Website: home-depot
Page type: billing-address
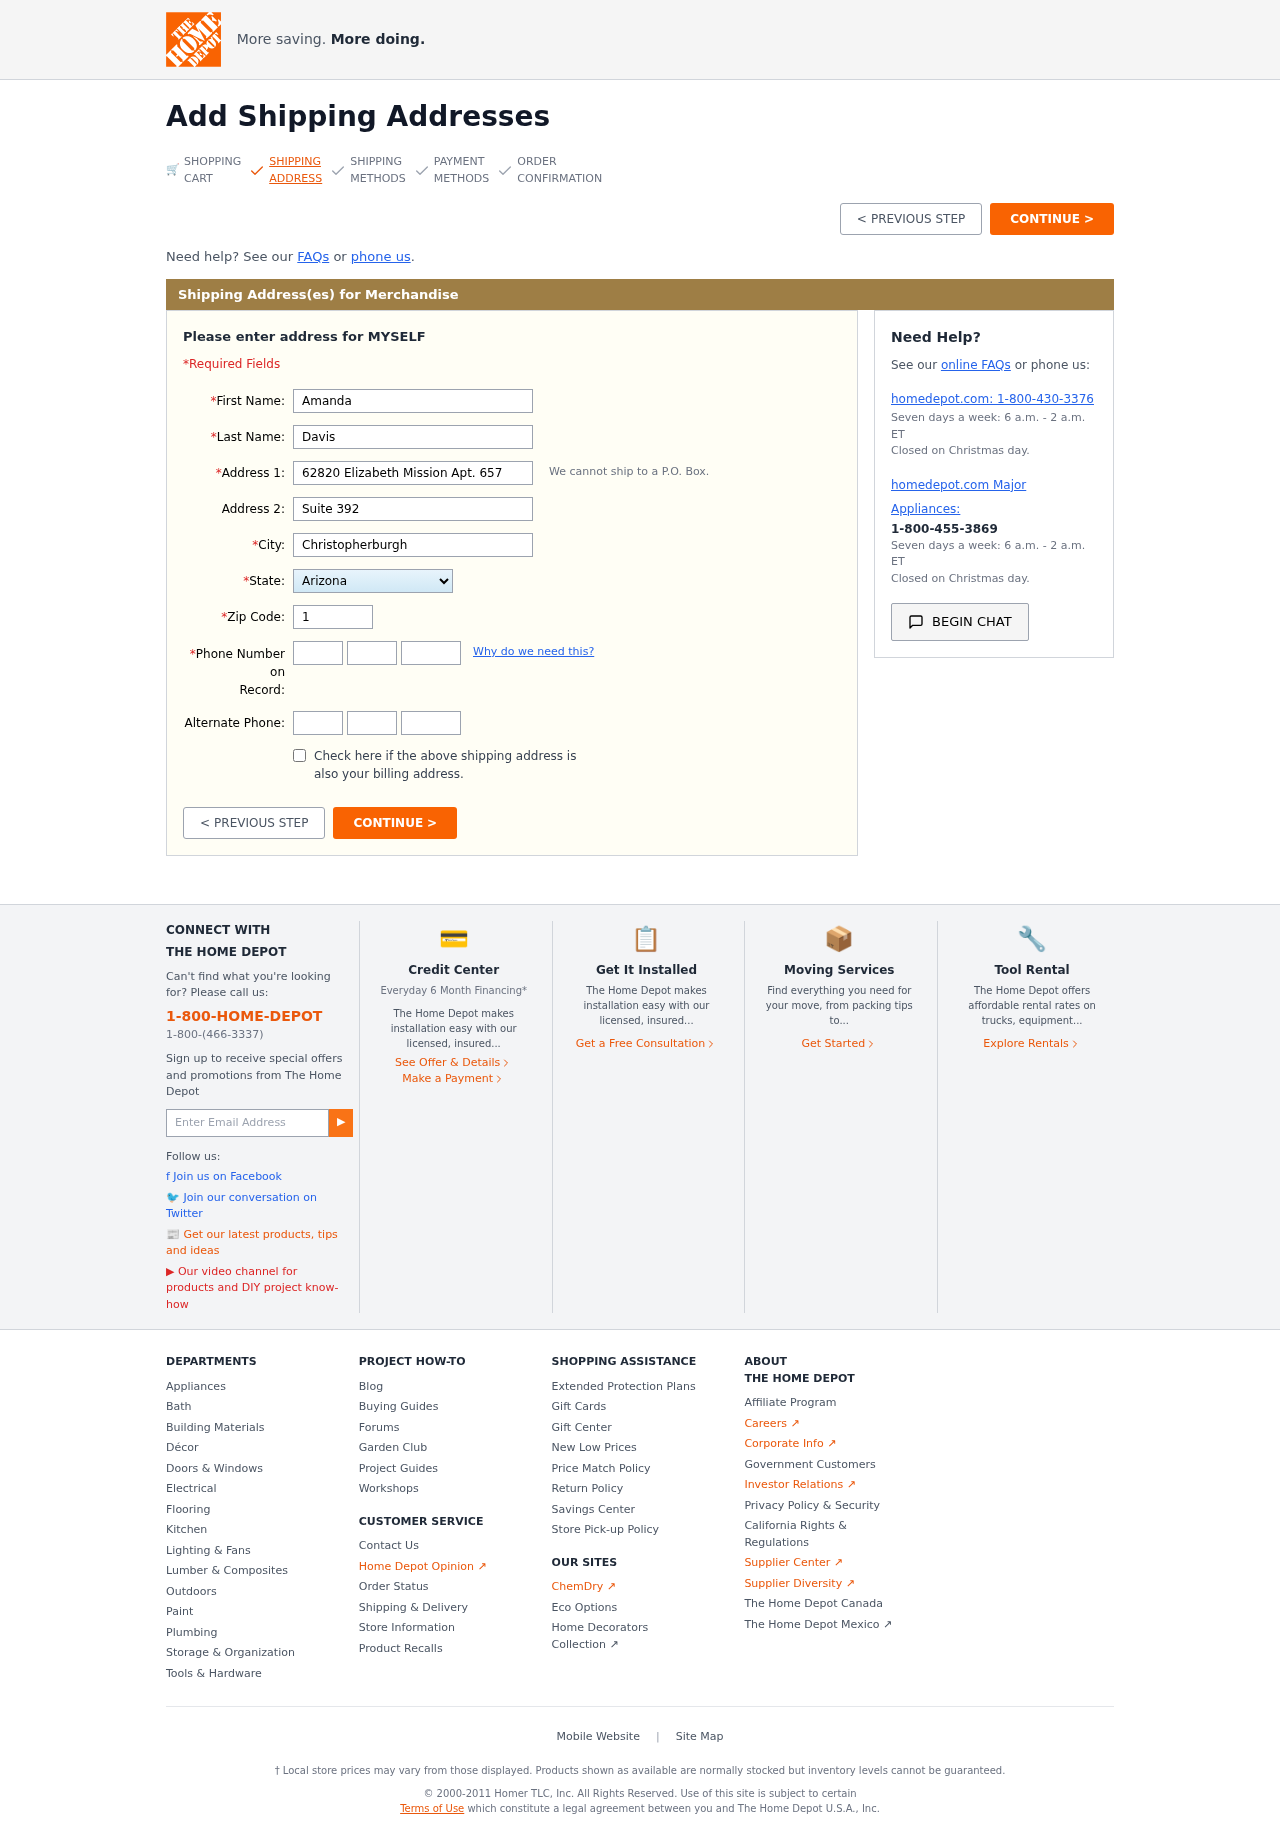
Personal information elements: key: PII_STATE
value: Arizona
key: PII_FIRSTNAME
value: Amanda
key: PII_LASTNAME
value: Davis
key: PII_STREET
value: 62820 Elizabeth Mission Apt. 657
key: PII_STREET2
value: Suite 392
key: PII_CITY
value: Christopherburgh
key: PII_POSTCODE
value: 11369
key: PII_PHONE_AREA
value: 918
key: PII_PHONE_PREFIX
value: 836
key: PII_PHONE_LINE
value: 5939
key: PII_PHONE_ALT_AREA
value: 807
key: PII_PHONE_ALT_PREFIX
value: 404
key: PII_PHONE_ALT_LINE
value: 0162